Field crop: tomato
Growth stage: 1
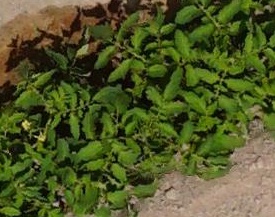
Species: tomato